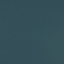
Land use / land cover: SeaLake